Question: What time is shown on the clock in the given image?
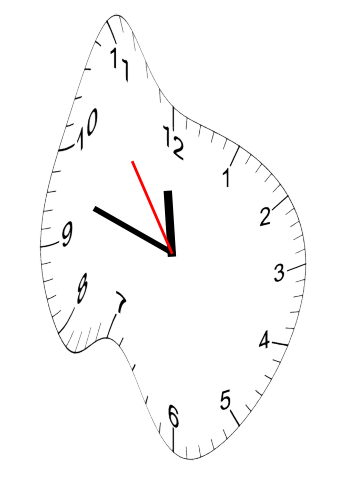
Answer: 11:47:54